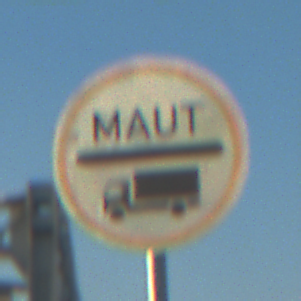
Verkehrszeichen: Mautpflicht
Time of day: SunriseSunset
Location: Outdoor (RoadRail)
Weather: Clear
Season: NotSpecified
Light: Natural